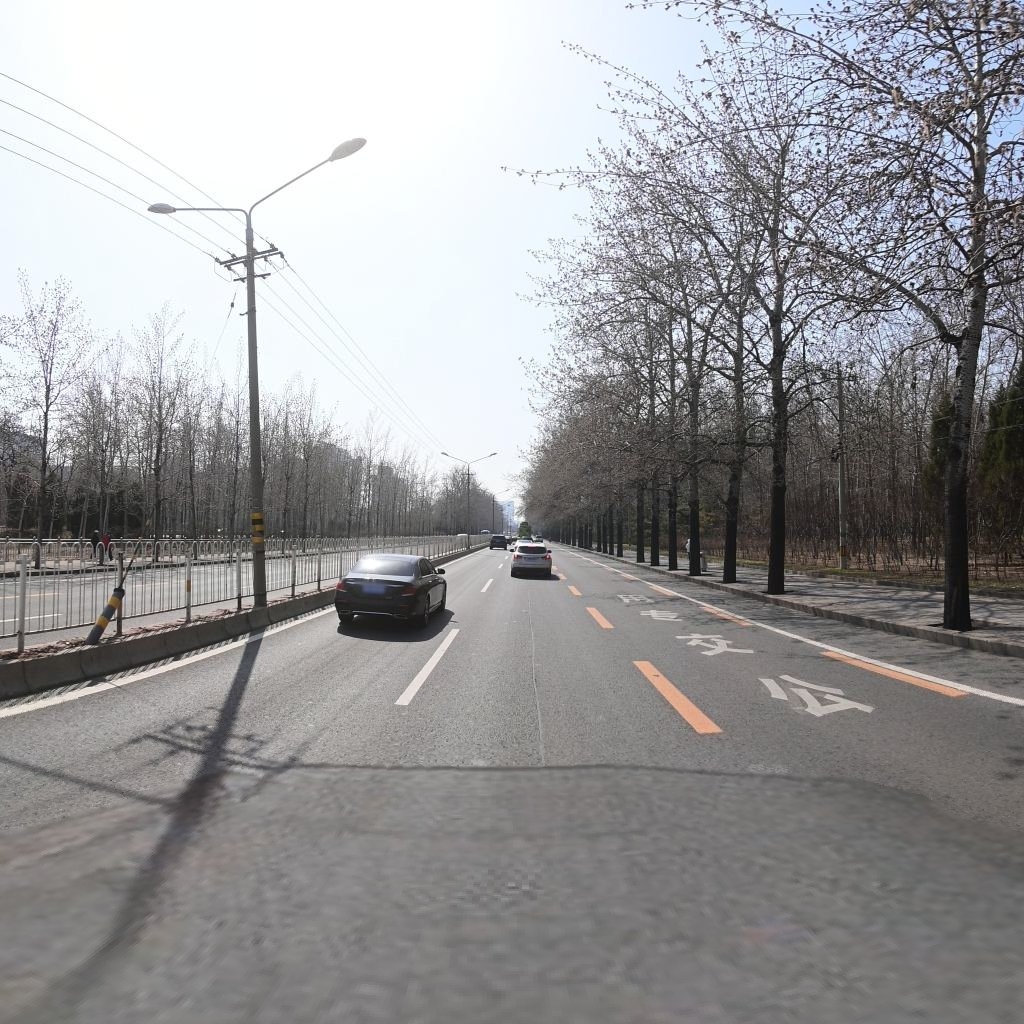
Region: Chaoyang
Road damage annotations: longitudinal patch